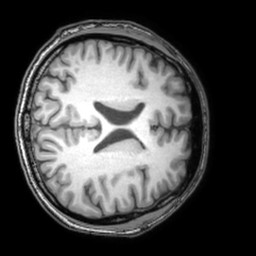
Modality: T1w
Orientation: axial
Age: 30
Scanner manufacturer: philips
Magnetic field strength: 3 T
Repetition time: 0.007 s
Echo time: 0.003501 s